Question: I've been trying to install a Plug and Play Device Driver for a USB Serial Port, specifically the FTDI Device Drivers. I'm trying to install the driver programatically without having to request input from the user. I've tried copying the INF file for the driver into
'''
C:\WINDOWS\inf
'''
and copying the SYS files for the driver into
'''
C:\WINDOWS\system32\drivers
'''
but when I plug in the device the device manager still pops up looking for the sys files.
So far I haven't been able to find a tutorial on how to perform this kind of installation.
Based on the error message I'm getting from the device manager I assume it still can't find the SYS file, despite me placing them in the drivers directory.

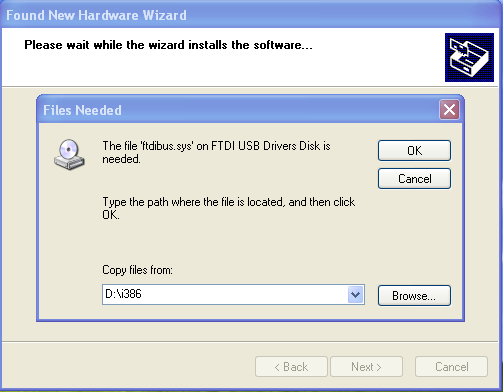
Answer: You can't just drop the .inf file in the c:\windows\inf directory. It needs to be pre-compiled to a .pnf file and (probably) some kind of plug-and-play catalog needs to be updated. Which is done by calling <URL>.
Decent step-by-step instructions are <URL>.